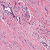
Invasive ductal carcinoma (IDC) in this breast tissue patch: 0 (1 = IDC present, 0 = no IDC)